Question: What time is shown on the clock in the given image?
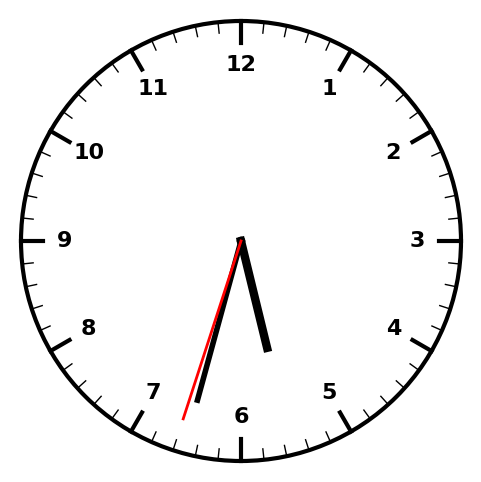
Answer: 05:32:33